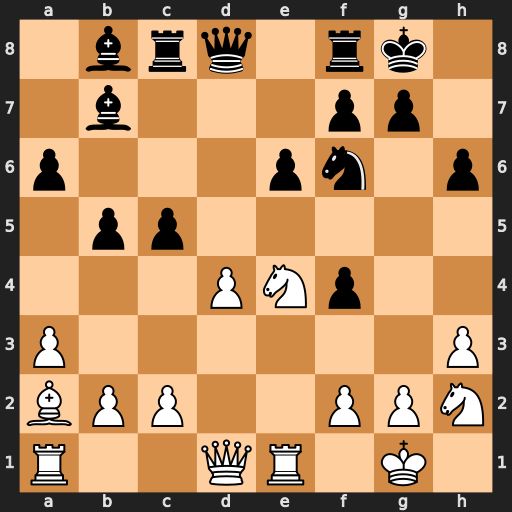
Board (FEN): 1brq1rk1/1b3pp1/p3pn1p/1pp5/3PNp2/P6P/BPP2PPN/R2QR1K1
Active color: w
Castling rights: -
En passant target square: -
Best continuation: Nxc5 Rxc5 dxc5